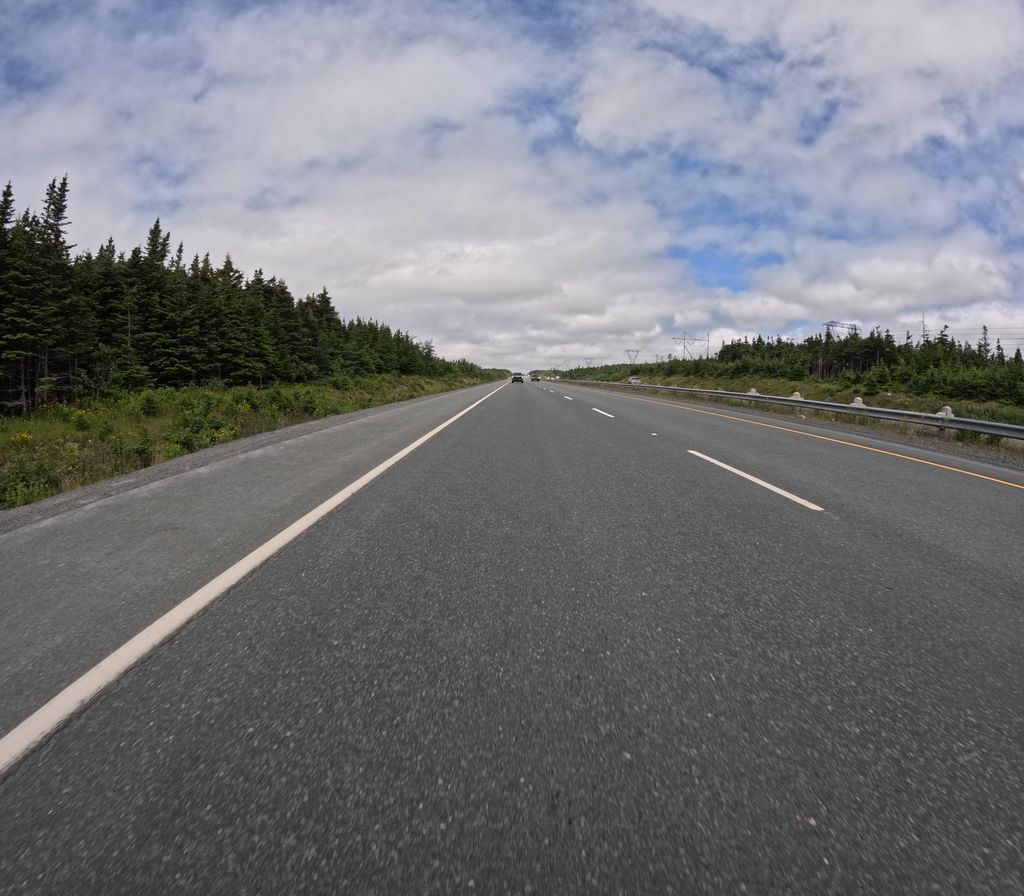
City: st_johns